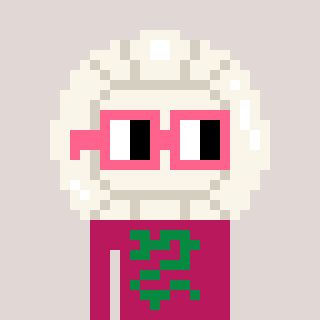
a pixel art character with square pink glasses, a volleyball-shaped head and a darkpink-colored body on a warm background